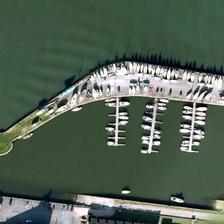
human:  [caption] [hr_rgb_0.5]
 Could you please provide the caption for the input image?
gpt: a strip of ports like a dart .

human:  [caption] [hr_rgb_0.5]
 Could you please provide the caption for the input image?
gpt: the sea is green a few cars to stop the ship at sea .

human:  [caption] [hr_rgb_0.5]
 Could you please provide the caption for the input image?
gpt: some boats are orderly in a port near a wharf .

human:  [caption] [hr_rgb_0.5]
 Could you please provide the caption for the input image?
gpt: some boats are orderly in a port near a wharf .

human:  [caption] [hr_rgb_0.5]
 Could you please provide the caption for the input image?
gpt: a strip of ports like a dart .